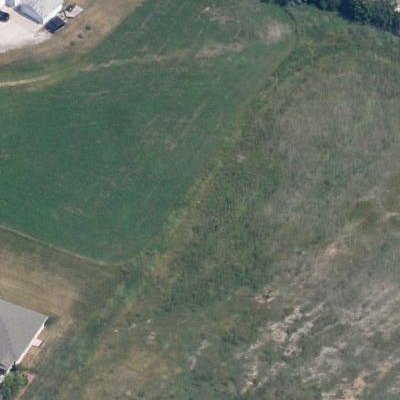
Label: aGrass